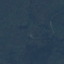
Label: Forest